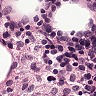
Metastatic tissue present: no